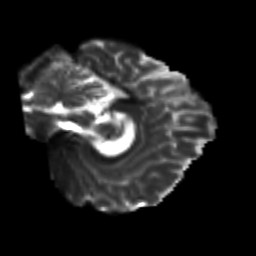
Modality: T2w
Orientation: sagittal
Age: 25
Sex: female
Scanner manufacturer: siemens
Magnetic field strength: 3 T
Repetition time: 3.5 s
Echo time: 0.125 s